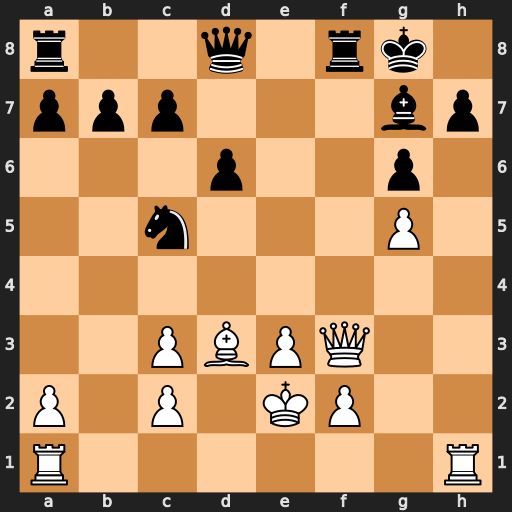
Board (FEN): r2q1rk1/ppp3bp/3p2p1/2n3P1/8/2PBPQ2/P1P1KP2/R6R
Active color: w
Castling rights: -
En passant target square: -
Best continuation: Bc4+ d5 Bxd5+ Qxd5 Qxd5+